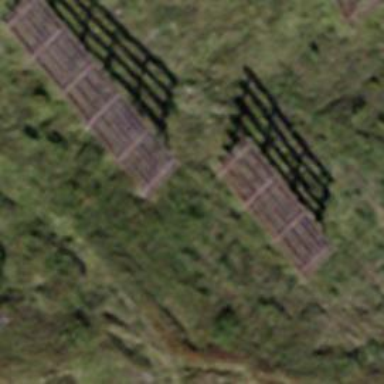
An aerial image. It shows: Snow fence that is man-made.